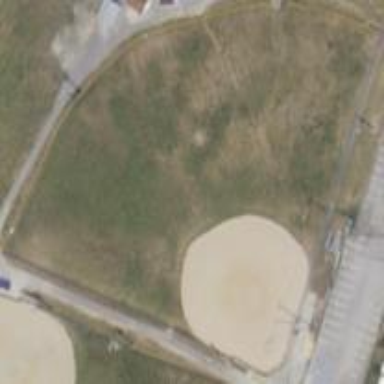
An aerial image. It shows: Baseball pitch for leisure land.